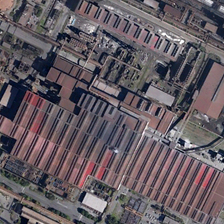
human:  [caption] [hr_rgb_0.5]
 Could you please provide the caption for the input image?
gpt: the factory has a large storage tank .

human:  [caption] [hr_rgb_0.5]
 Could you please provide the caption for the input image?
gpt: there are many red factories in the factory .

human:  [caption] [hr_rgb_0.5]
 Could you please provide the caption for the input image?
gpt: the factory has a large storage tank .

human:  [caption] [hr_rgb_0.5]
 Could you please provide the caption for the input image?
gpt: there are many red factories in the factory .

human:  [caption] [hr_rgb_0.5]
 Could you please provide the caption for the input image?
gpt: there are many red factories in the factory .